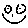
Label: smiley face